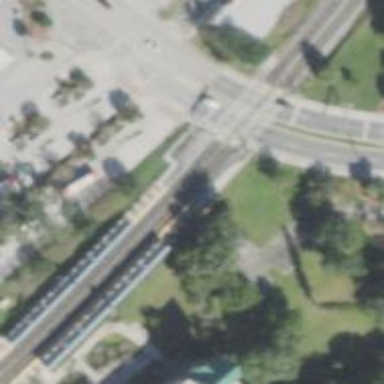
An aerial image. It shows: Crossing for the railway.